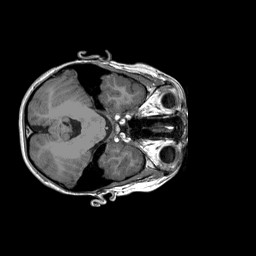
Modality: T1w
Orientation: coronal
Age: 8
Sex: male
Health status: ill